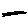
Label: line